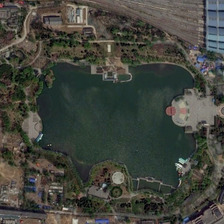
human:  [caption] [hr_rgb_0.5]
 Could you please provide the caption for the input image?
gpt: railways are near a park with many green trees around a large pond .

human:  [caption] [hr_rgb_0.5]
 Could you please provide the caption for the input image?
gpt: railways are near a park with many green trees around a large pond .

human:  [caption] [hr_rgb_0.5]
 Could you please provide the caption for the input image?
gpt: railways are near a park with many green trees around a large pond .

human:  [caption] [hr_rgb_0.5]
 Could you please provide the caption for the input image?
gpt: railways are near a park with many green trees around a large pond .

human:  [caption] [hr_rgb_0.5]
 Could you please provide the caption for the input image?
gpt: railways are near a park with many green trees around a large pond .